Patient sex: M
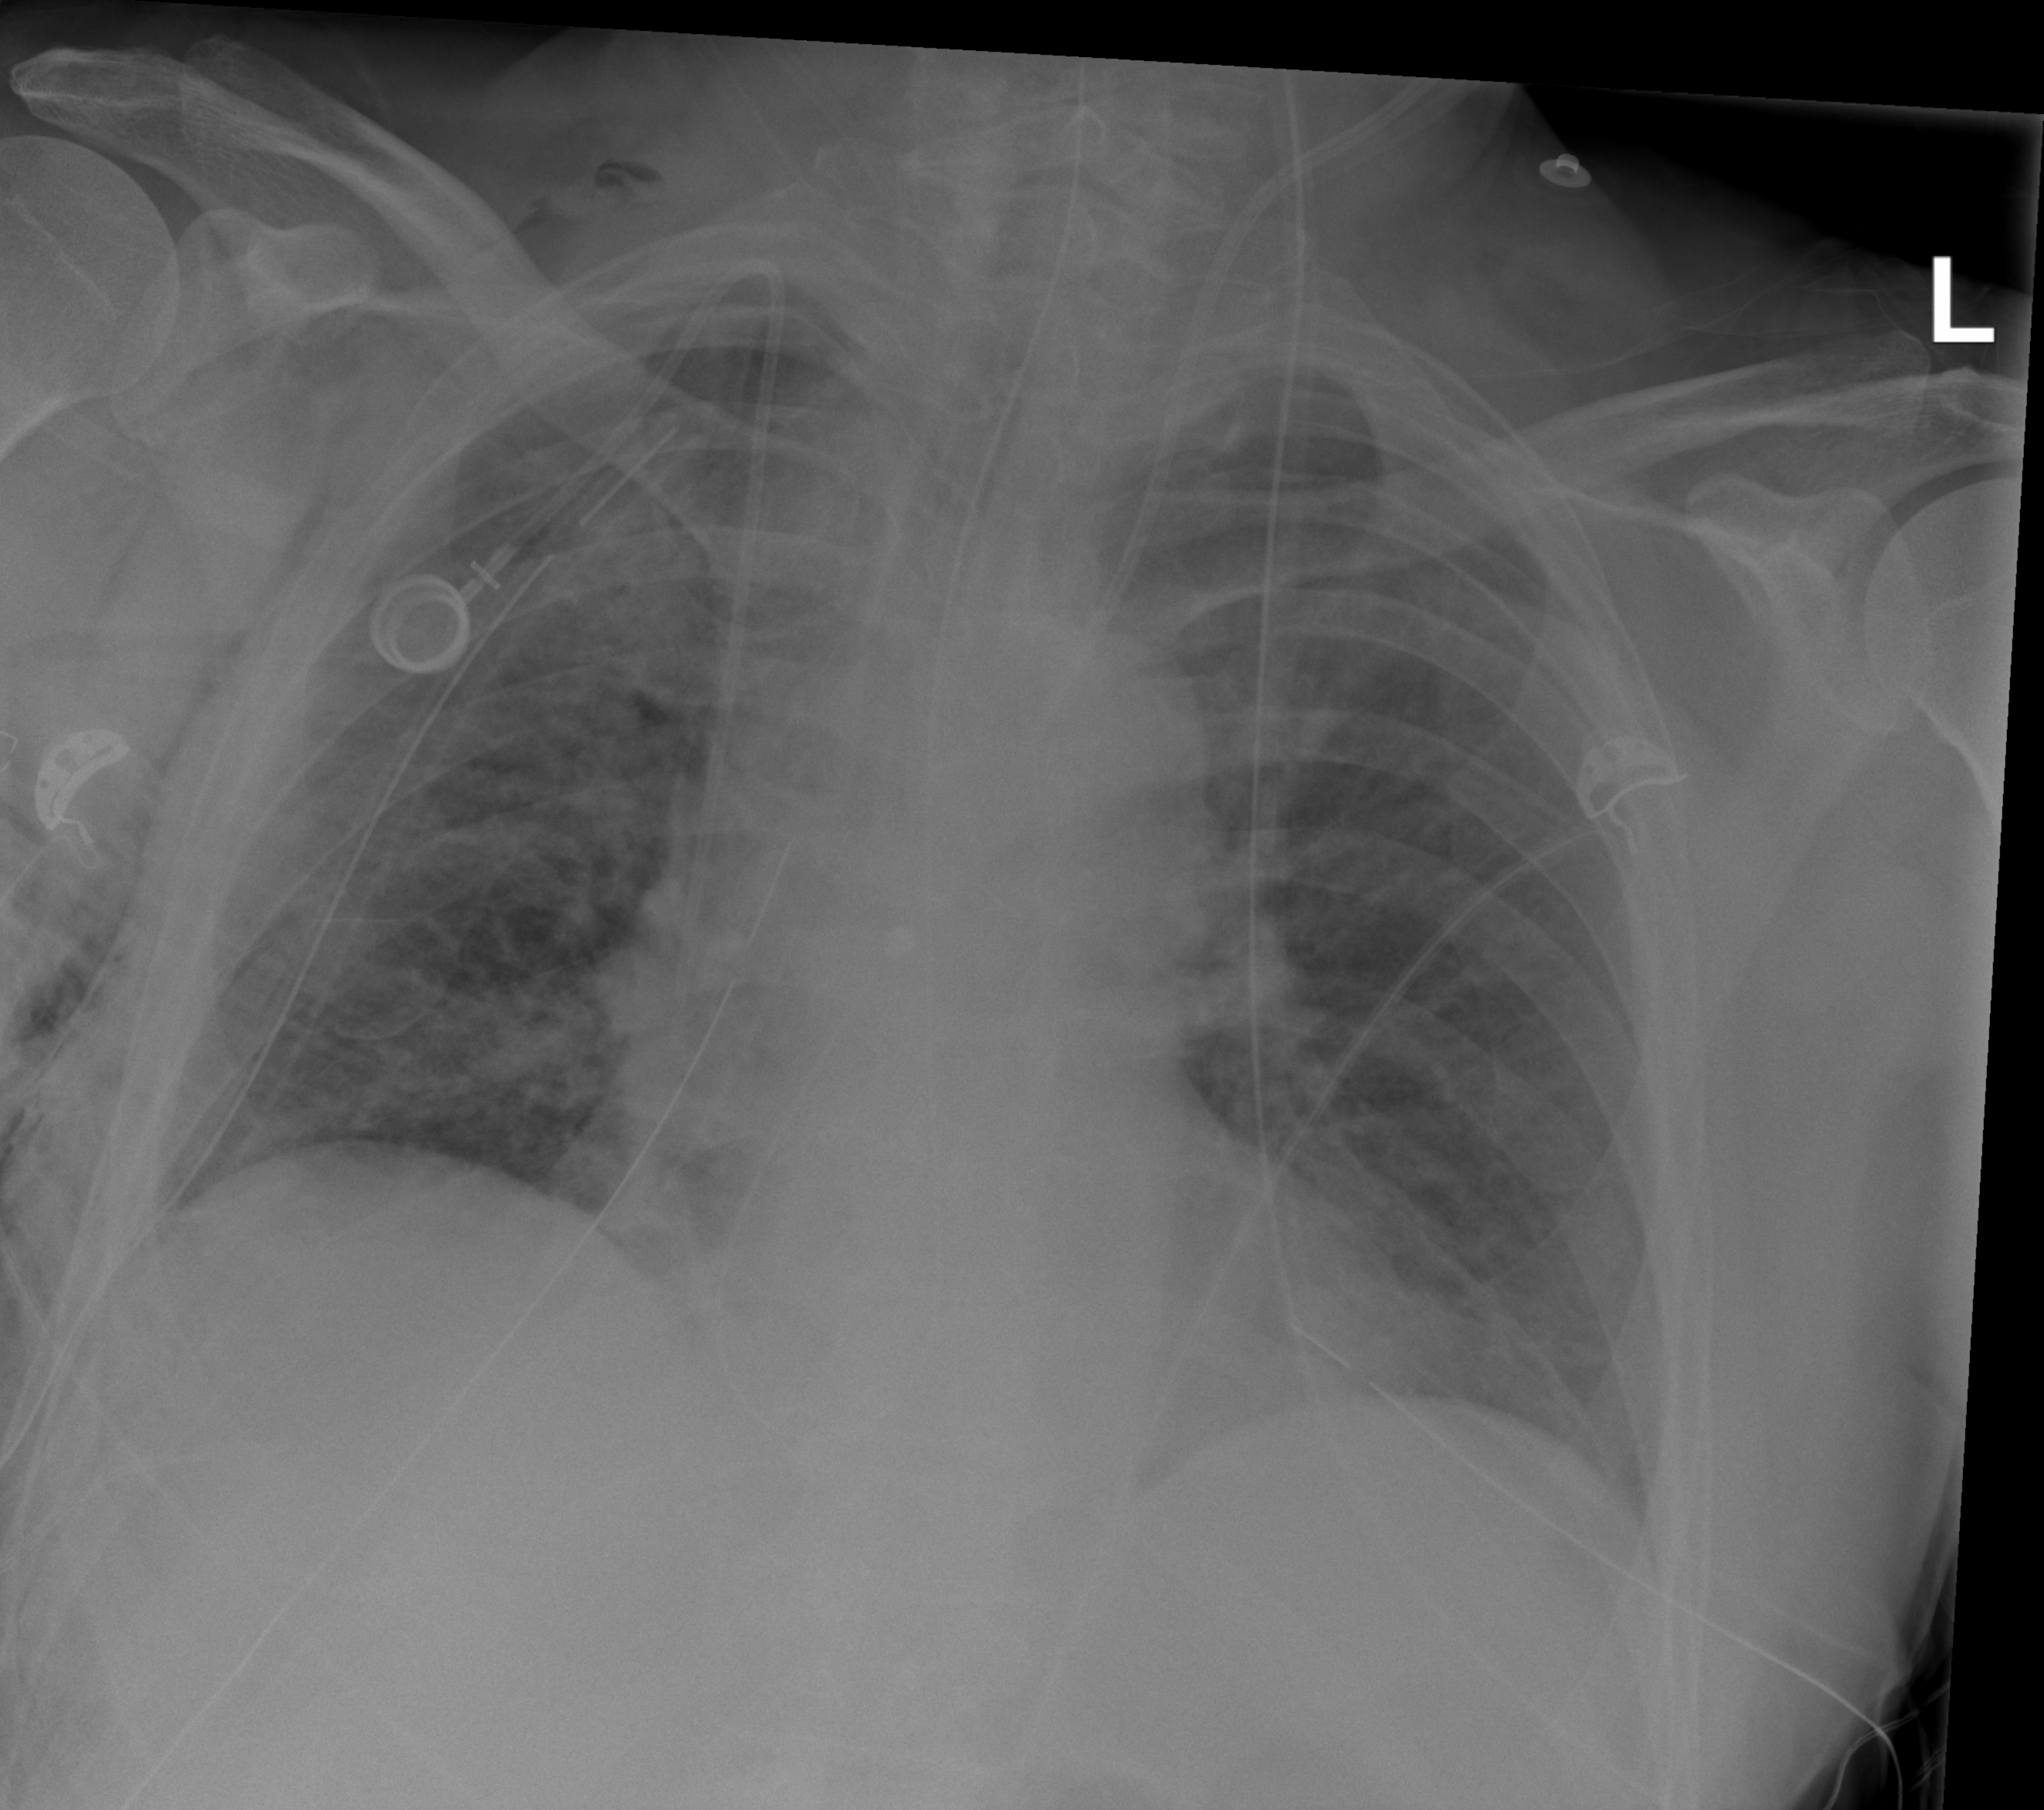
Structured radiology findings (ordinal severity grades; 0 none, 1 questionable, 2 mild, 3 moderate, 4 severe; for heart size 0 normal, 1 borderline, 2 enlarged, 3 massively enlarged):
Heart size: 1
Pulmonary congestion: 2
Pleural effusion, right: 0
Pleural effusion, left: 0
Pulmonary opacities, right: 0
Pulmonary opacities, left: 0
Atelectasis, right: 2
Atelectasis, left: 2